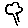
Label: tree